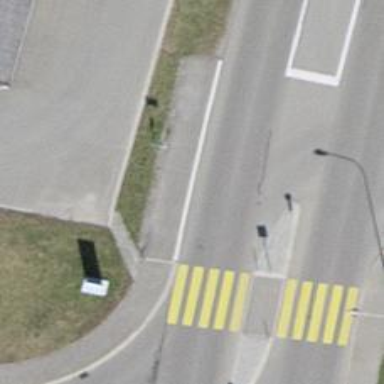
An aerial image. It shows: Bus stop with platform for public transport.